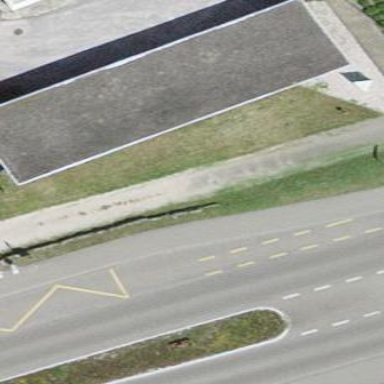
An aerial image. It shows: Group of garages.